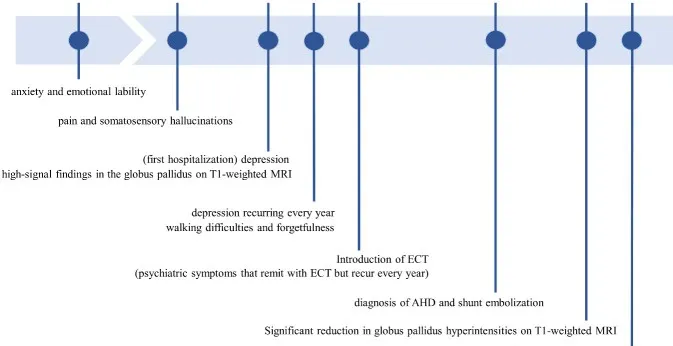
The patient's disease course and timeline. MRI, Magnetic Resonance Imaging; ECT, Electroconvulsive therapy; AHD, Acquired hepatocerebral degeneration.
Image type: chart (chart)